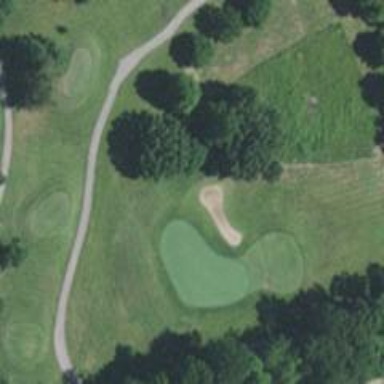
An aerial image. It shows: Golf hole.